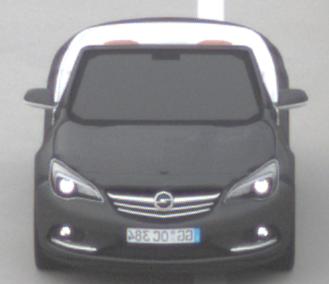
Make: Opel
Model: Cascada 1.4 Turbo
Detailed model: Cascada
Model produced from: 2013/03
Model produced until: 2015/01
Doors: 2
Color: gray
Road condition: dry road
Daytime: morning or afternoon
Contrast: low contrast